Field crop: tomato
Growth stage: 1
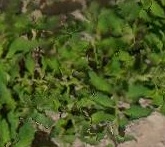
Species: tomato